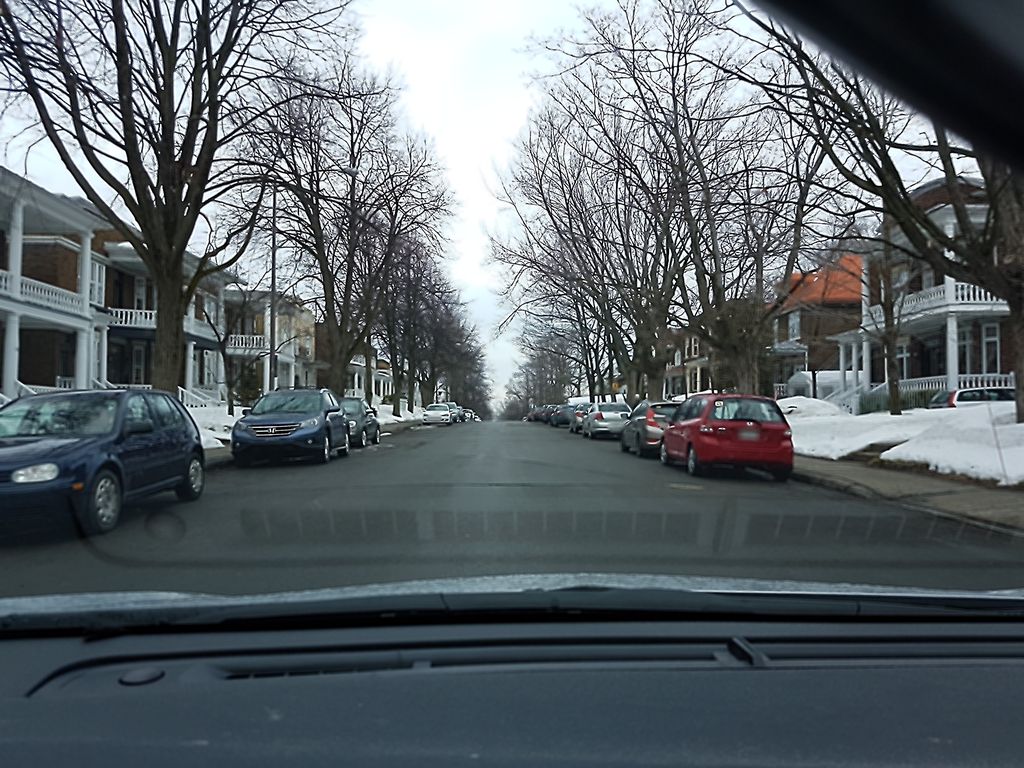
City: quebec_city